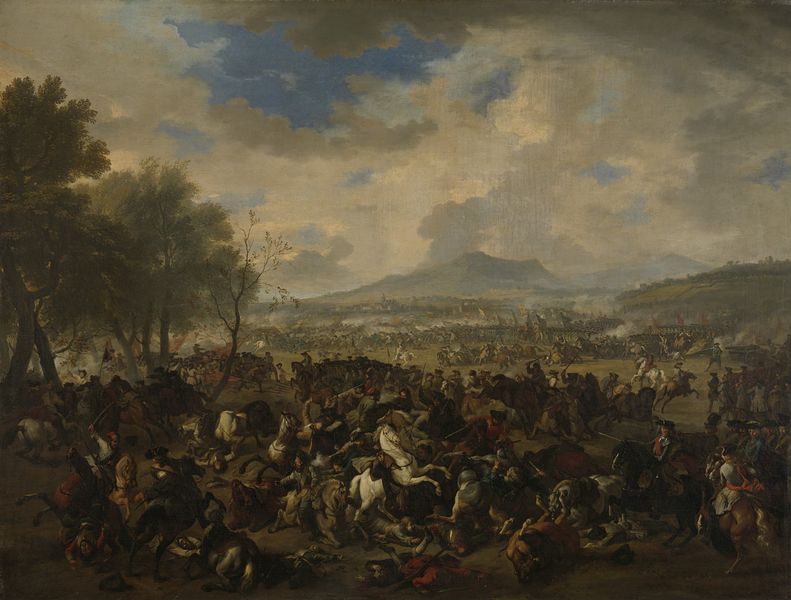
Titel: De slag bij Ramillies tussen de Fransen en de Geallieerden, 23 mei 1706
Künstler: Jan van Huchtenburg
Standort: Amsterdam
Institution: Rijksmuseum
Schlagwörter: gemälde, himmel, wolken, bäume, landschaft, menschen, rauch, pferde, fahnen, berge, schlacht, wild, schimmel, arbre, ciel, épée, chevaux, nuage, stürze, bataille, guerre, combat, soldat, fumée, pré, charge, coline